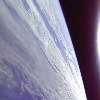
Label: cloud